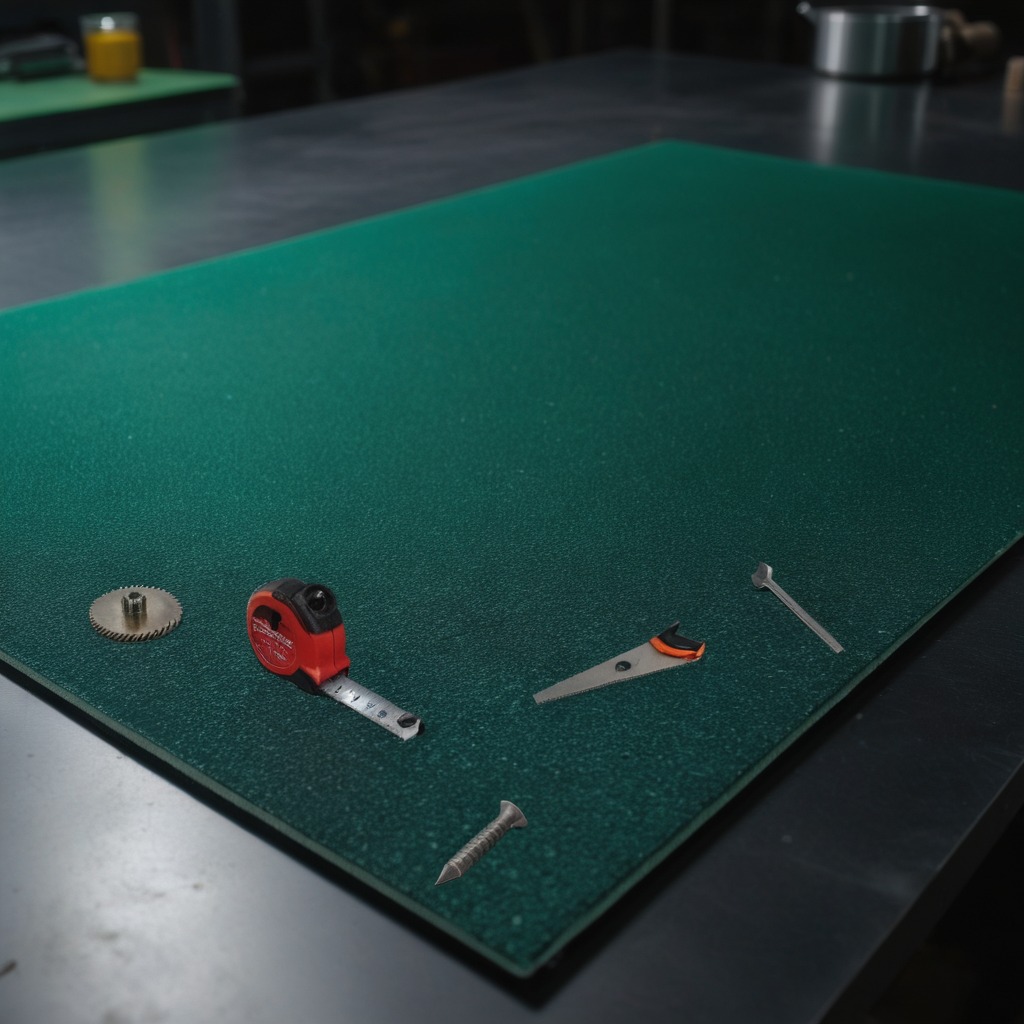
A metal saw is lying on the granite tabletop.